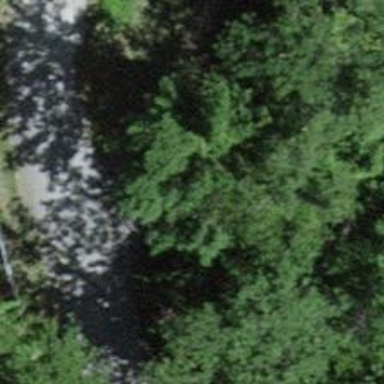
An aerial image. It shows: Culvert tunnel.